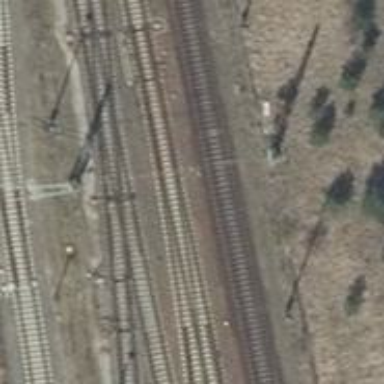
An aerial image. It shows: Railway switch.